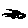
Label: car